Current action and preconditions to check: path_clear

Your task: For each precondition in the list above, predict whether it will hold at this action.

Consider the current scene as observed from the mobile robot's camera, and analyze the predicted future states of all dynamic agents (e.g., people, animals, vehicles, or any moving entities) within the NEXT SECOND.

IMPORTANT: Only answer "very likely" if you are absolutely certain—based on strong, clear evidence—that a dynamic agent will violate the precondition in the predicted future state. Do NOT answer "very likely" for unlikely, ambiguous, or low-probability risks.

Ask yourself for each precondition: Is there a high probability, with clear and convincing evidence, that the predicted future states of any dynamic agent will interfere with the predicted future state of the currently executing action within the NEXT SECOND, causing that precondition to fail?

Assess the risk level based on these predictions. Use "likely" or "very likely" if motions create a clear risk of interference.

Use "neutral" or "improbable" if agents are nearby but their predicted paths are clearly diverging or non-conflicting.

Failure Risk Categories: "very improbable", "improbable", "neutral", "likely", "very likely"

Answer Format: Output ONLY the probability_of_failure value from these categories: "very improbable", "improbable", "neutral", "likely", "very likely"

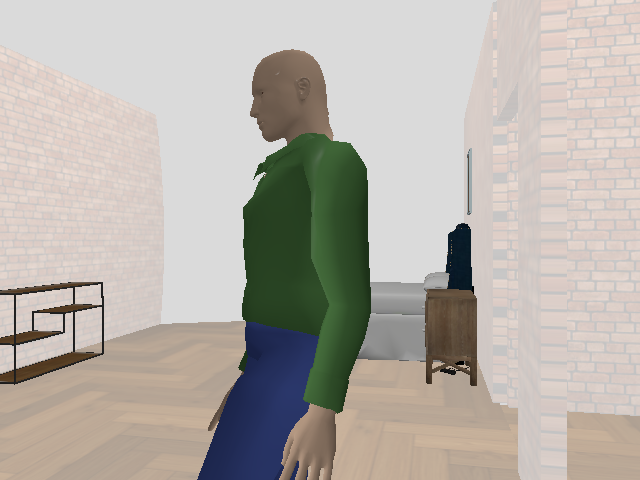

Answer: very likely